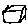
Label: house